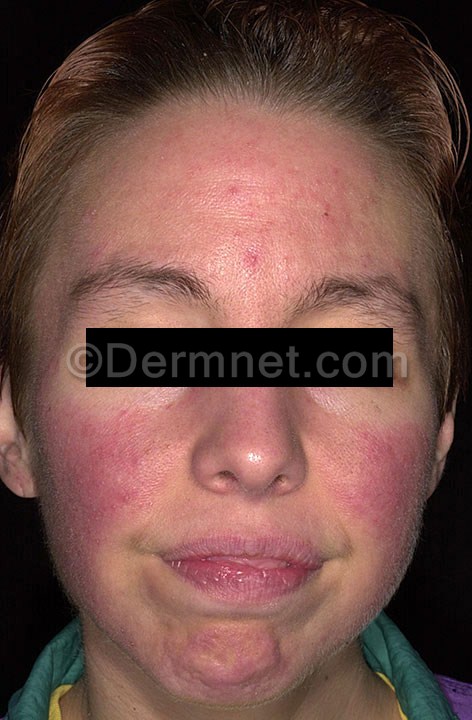
Disease: Acne and Rosacea Photos